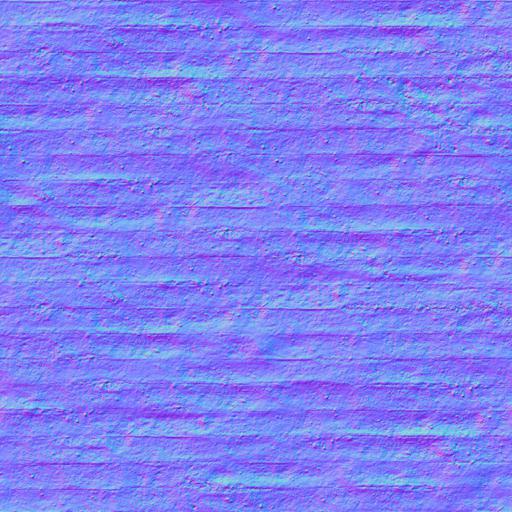
concrete modern pattern striped stripes